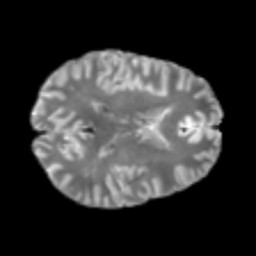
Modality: T2w
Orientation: axial
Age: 42
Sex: male
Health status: healthy
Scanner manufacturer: philips
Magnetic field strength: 3 T
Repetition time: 9.808 s
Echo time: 0.0712 s